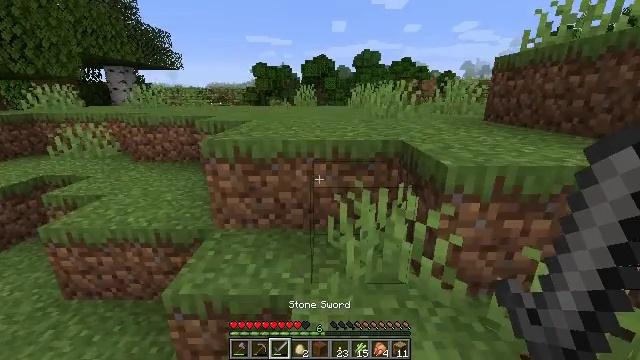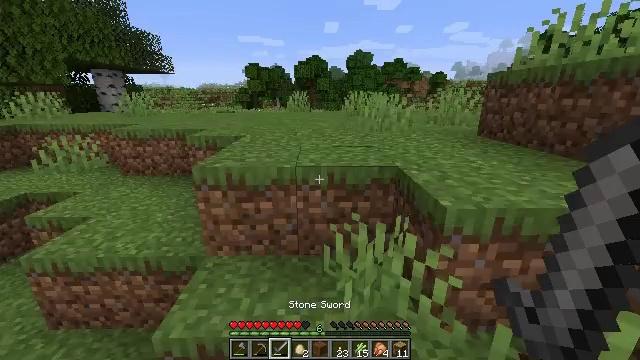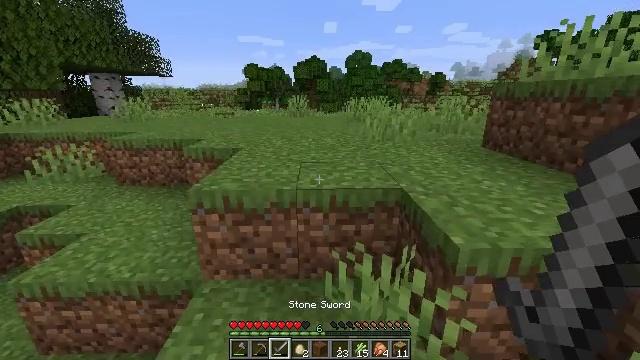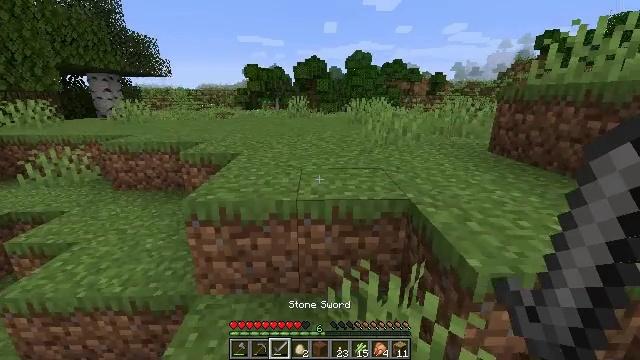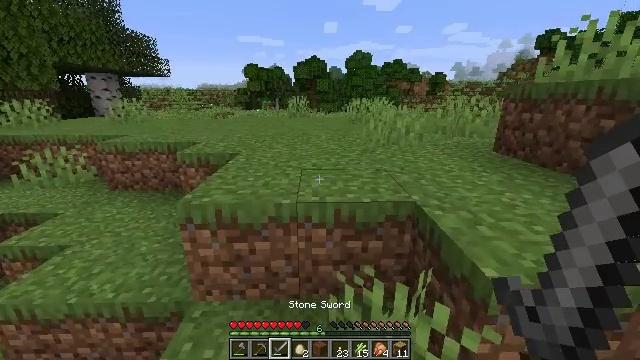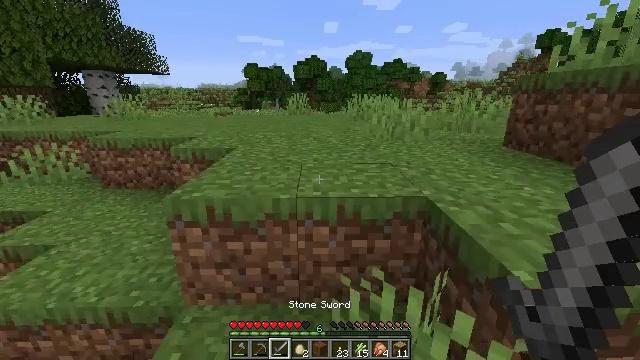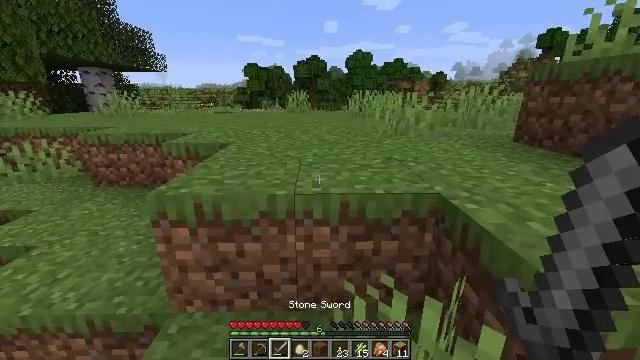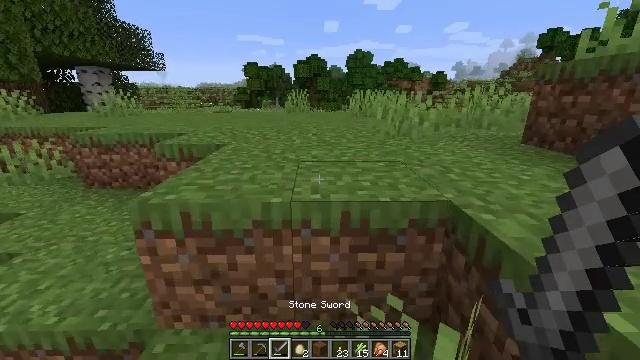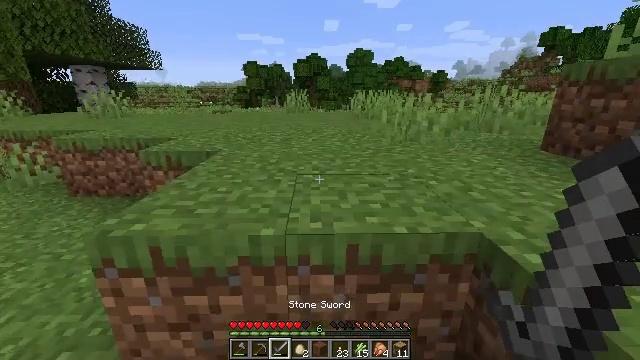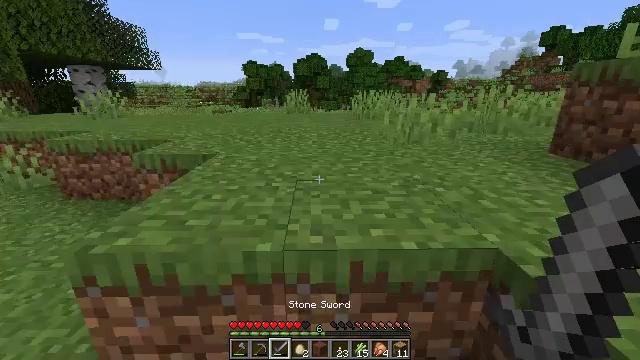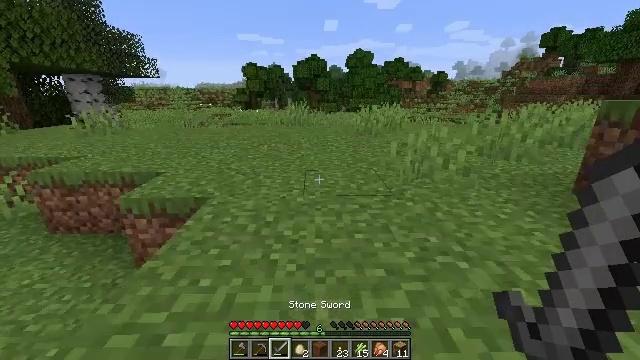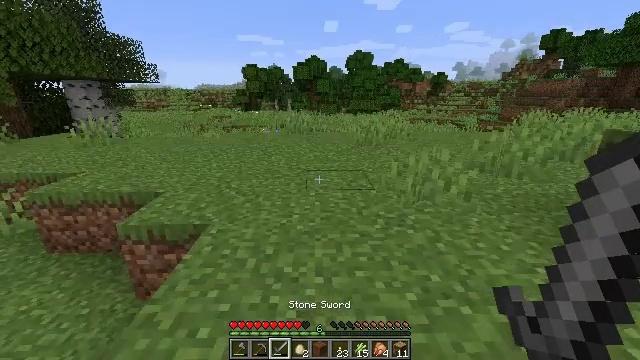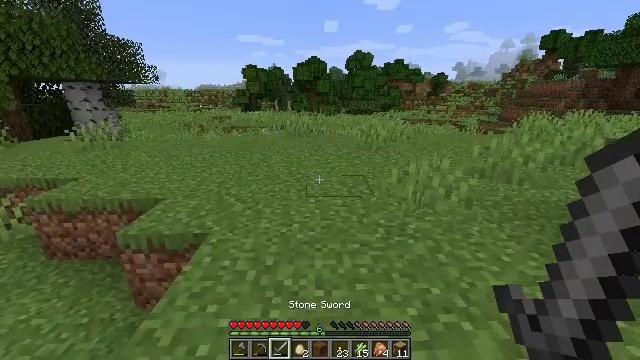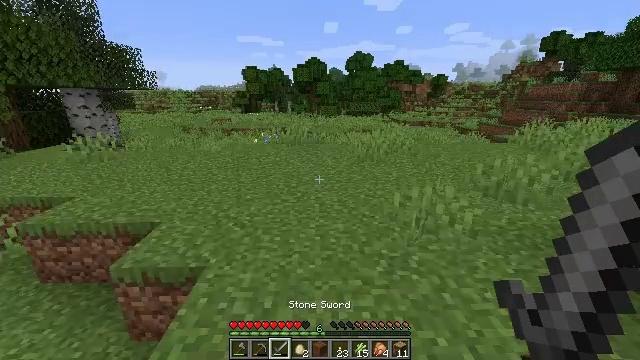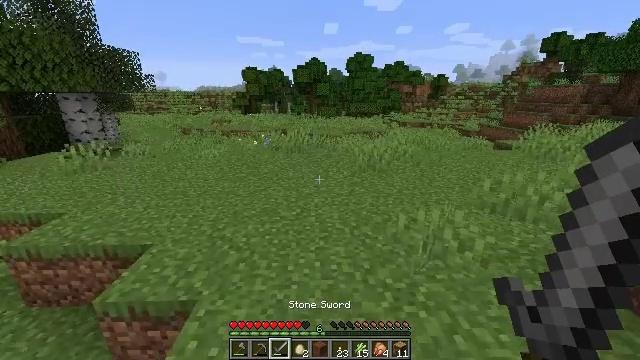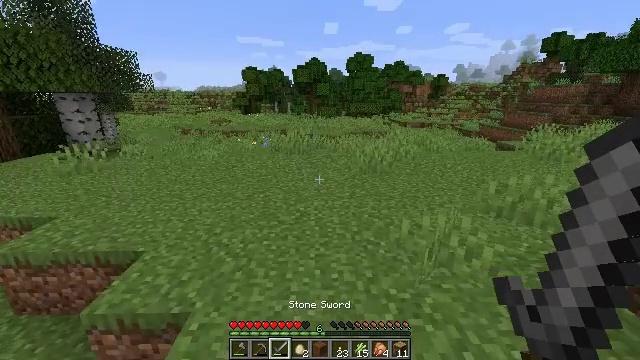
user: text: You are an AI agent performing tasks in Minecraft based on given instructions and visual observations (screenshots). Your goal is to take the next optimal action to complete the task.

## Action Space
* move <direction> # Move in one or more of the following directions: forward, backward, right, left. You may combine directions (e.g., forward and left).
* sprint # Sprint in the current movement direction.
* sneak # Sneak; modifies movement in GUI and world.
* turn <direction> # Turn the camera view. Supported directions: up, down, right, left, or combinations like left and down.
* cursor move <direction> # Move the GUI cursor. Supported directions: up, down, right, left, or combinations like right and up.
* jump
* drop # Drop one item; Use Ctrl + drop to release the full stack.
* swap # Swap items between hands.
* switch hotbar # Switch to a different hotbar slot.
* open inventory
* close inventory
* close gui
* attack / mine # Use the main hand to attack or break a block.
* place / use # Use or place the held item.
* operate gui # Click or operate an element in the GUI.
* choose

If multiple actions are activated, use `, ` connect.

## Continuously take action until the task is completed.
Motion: motion action
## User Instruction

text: Collect lilac by left-clicking.
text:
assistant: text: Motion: move forward, turn right
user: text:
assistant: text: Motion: move forward, jump
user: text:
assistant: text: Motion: move forward, jump
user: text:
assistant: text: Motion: move forward, jump
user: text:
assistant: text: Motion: move forward
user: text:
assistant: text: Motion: move forward
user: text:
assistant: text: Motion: move forward
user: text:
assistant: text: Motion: move forward
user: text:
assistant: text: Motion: move forward
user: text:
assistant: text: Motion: move forward, jump
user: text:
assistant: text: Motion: move forward, jump
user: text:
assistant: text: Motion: move forward, jump
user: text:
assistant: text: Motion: move forward, jump
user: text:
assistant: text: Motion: move forward
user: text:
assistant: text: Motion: move forward
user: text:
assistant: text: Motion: move forward
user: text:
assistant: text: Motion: move forward
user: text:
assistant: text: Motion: move forward
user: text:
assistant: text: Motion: move forward, sprint
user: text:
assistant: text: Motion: move forward, sprint
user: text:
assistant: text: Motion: move forward, sprint
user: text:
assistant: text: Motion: move forward, sprint
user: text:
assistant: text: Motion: move forward, sprint
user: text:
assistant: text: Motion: move forward, sprint
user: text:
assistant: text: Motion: move forward, sprint, turn right
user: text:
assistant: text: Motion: move forward, sprint, turn right
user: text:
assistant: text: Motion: move forward, sprint, turn right
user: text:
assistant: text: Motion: move forward, sprint, turn right
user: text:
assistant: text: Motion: move forward, sprint, turn right
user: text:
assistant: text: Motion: move forward, sprint